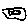
Label: fish